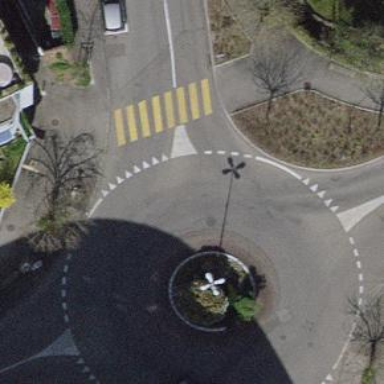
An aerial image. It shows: Residential road with asphalt surface leading to roundabout.